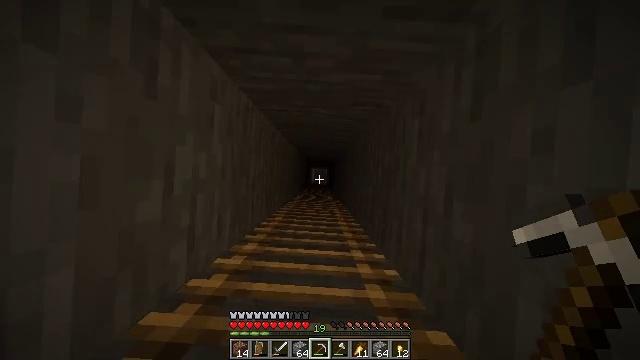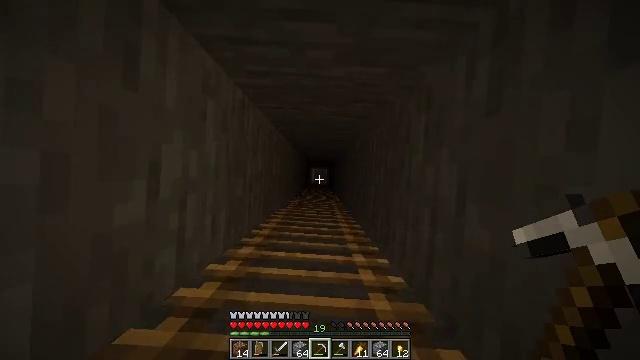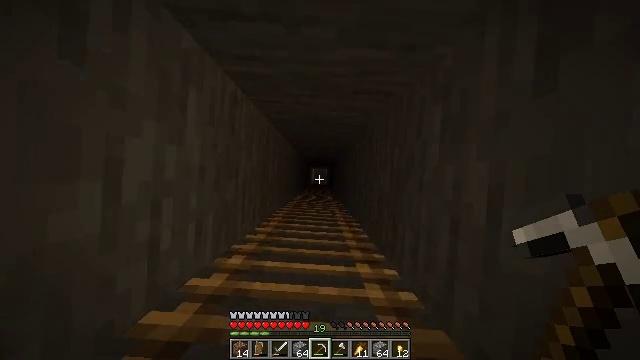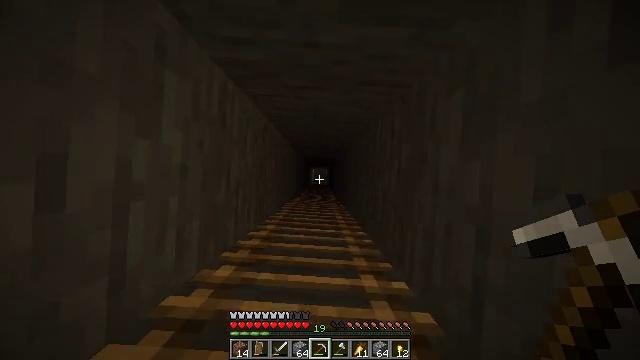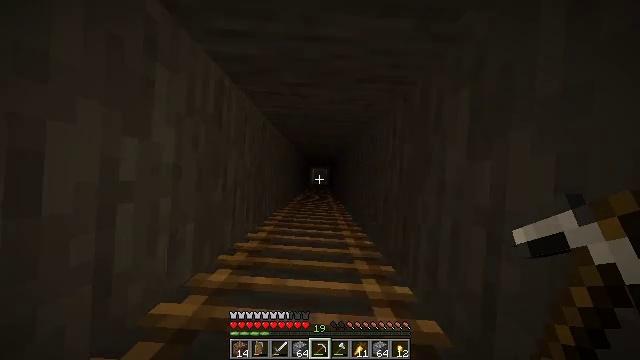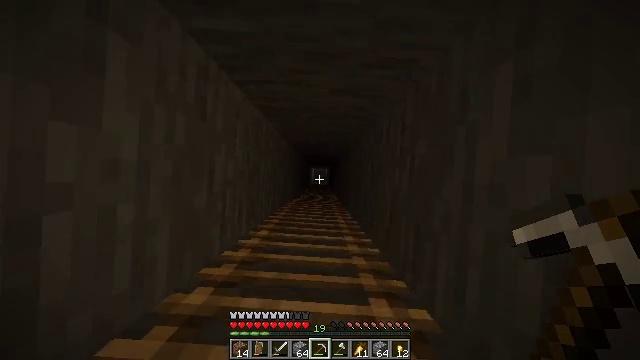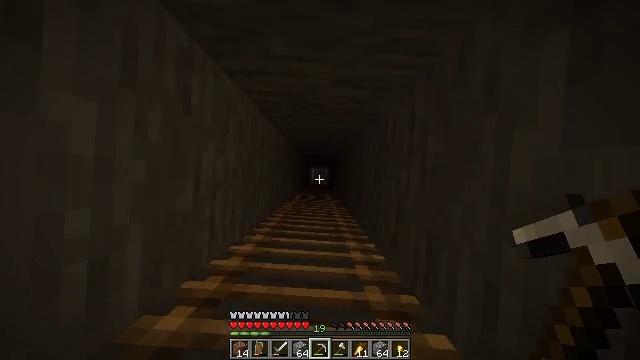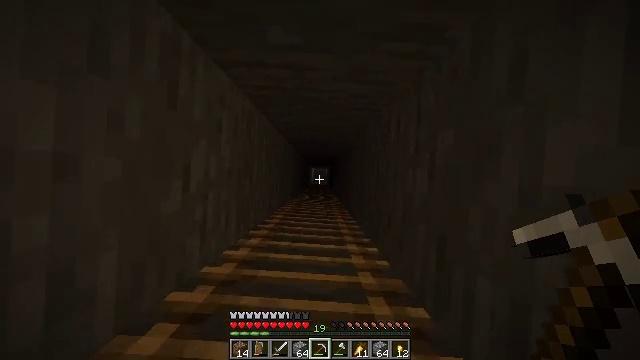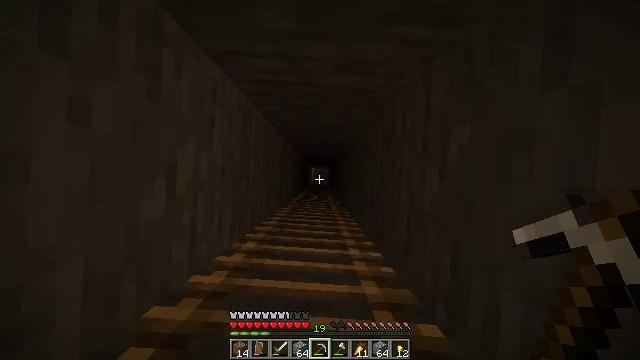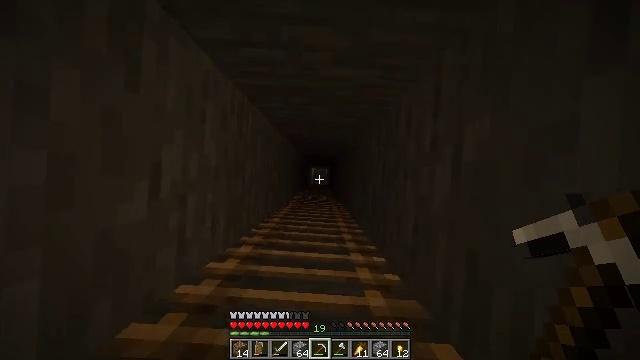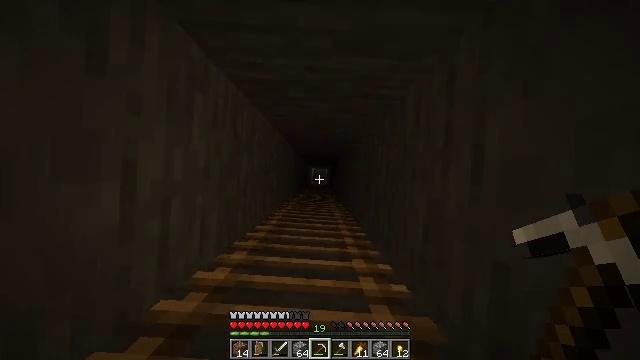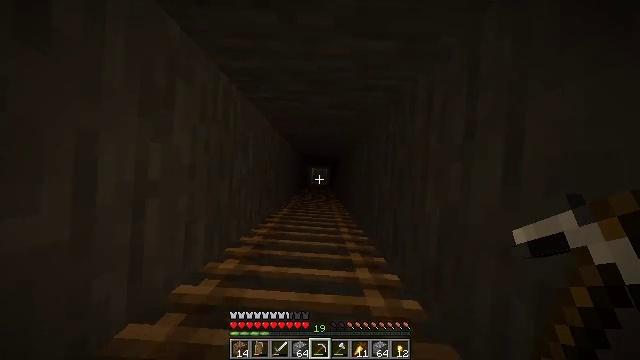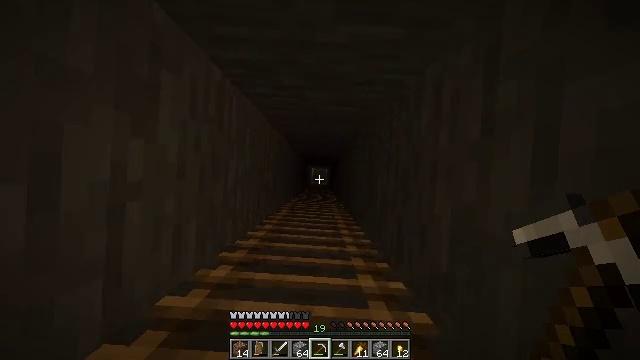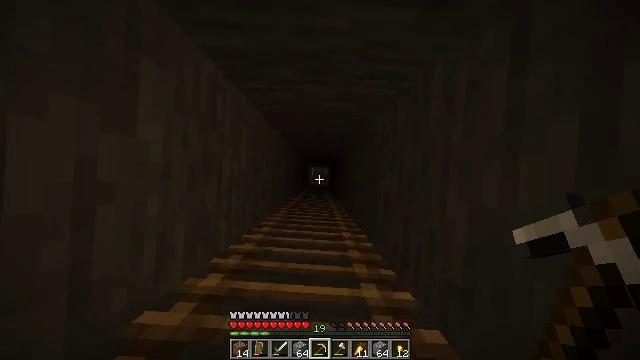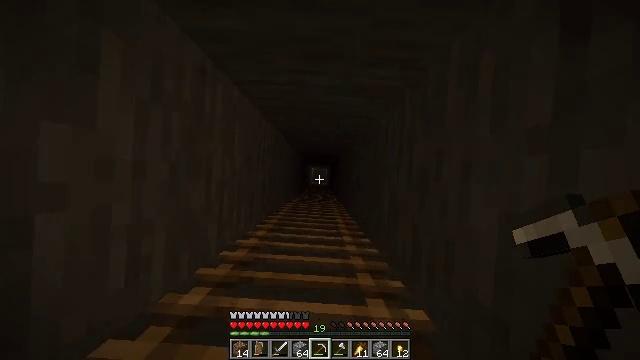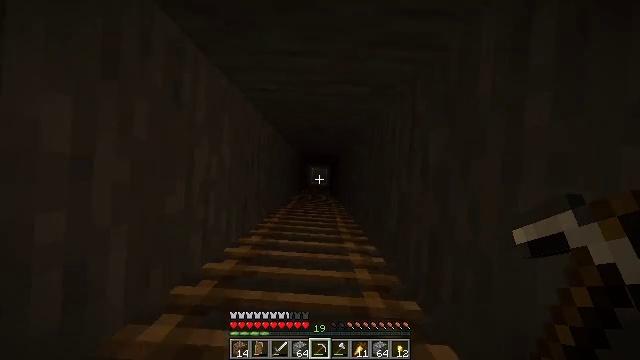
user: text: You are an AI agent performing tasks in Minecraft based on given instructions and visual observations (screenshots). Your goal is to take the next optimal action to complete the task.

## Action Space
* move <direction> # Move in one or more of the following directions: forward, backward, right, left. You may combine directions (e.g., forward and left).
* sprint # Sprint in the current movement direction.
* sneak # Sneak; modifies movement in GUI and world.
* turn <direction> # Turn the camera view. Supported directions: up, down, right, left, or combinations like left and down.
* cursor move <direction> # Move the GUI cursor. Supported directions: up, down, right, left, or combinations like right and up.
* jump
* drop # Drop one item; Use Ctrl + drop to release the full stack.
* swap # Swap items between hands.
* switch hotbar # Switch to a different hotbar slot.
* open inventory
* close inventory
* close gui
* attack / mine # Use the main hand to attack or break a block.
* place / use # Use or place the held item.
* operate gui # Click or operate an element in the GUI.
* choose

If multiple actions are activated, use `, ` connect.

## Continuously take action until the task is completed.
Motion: motion action
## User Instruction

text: Put iron ingots in the crafting grid to craft an iron block.
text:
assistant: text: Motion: move forward
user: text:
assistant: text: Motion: move forward
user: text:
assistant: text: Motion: move forward
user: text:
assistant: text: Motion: move forward
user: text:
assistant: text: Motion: move forward
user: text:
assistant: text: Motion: move forward
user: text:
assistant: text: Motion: move forward
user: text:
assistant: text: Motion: move forward
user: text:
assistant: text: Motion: move forward
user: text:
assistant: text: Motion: move forward
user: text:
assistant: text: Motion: move forward
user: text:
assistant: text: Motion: move forward
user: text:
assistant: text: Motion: move forward
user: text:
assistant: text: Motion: move forward
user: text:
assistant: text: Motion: move forward
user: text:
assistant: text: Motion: move forward
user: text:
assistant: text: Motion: move forward
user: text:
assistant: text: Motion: move forward
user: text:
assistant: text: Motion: move forward
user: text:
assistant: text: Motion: move forward
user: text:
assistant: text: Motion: move forward
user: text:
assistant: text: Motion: move forward
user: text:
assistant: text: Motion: move forward
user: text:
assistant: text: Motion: move forward
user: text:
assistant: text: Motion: move forward
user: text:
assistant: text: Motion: move forward
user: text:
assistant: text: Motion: move forward
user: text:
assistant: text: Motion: move forward
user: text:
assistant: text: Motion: move forward
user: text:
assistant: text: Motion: move forward